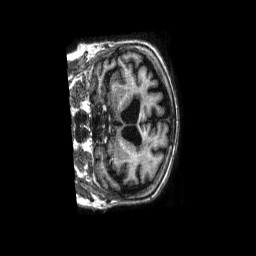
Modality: T1w
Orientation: coronal
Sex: female
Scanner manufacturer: philips
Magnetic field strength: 1.5 T
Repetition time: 0.008302 s
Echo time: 0.003806 s